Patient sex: F
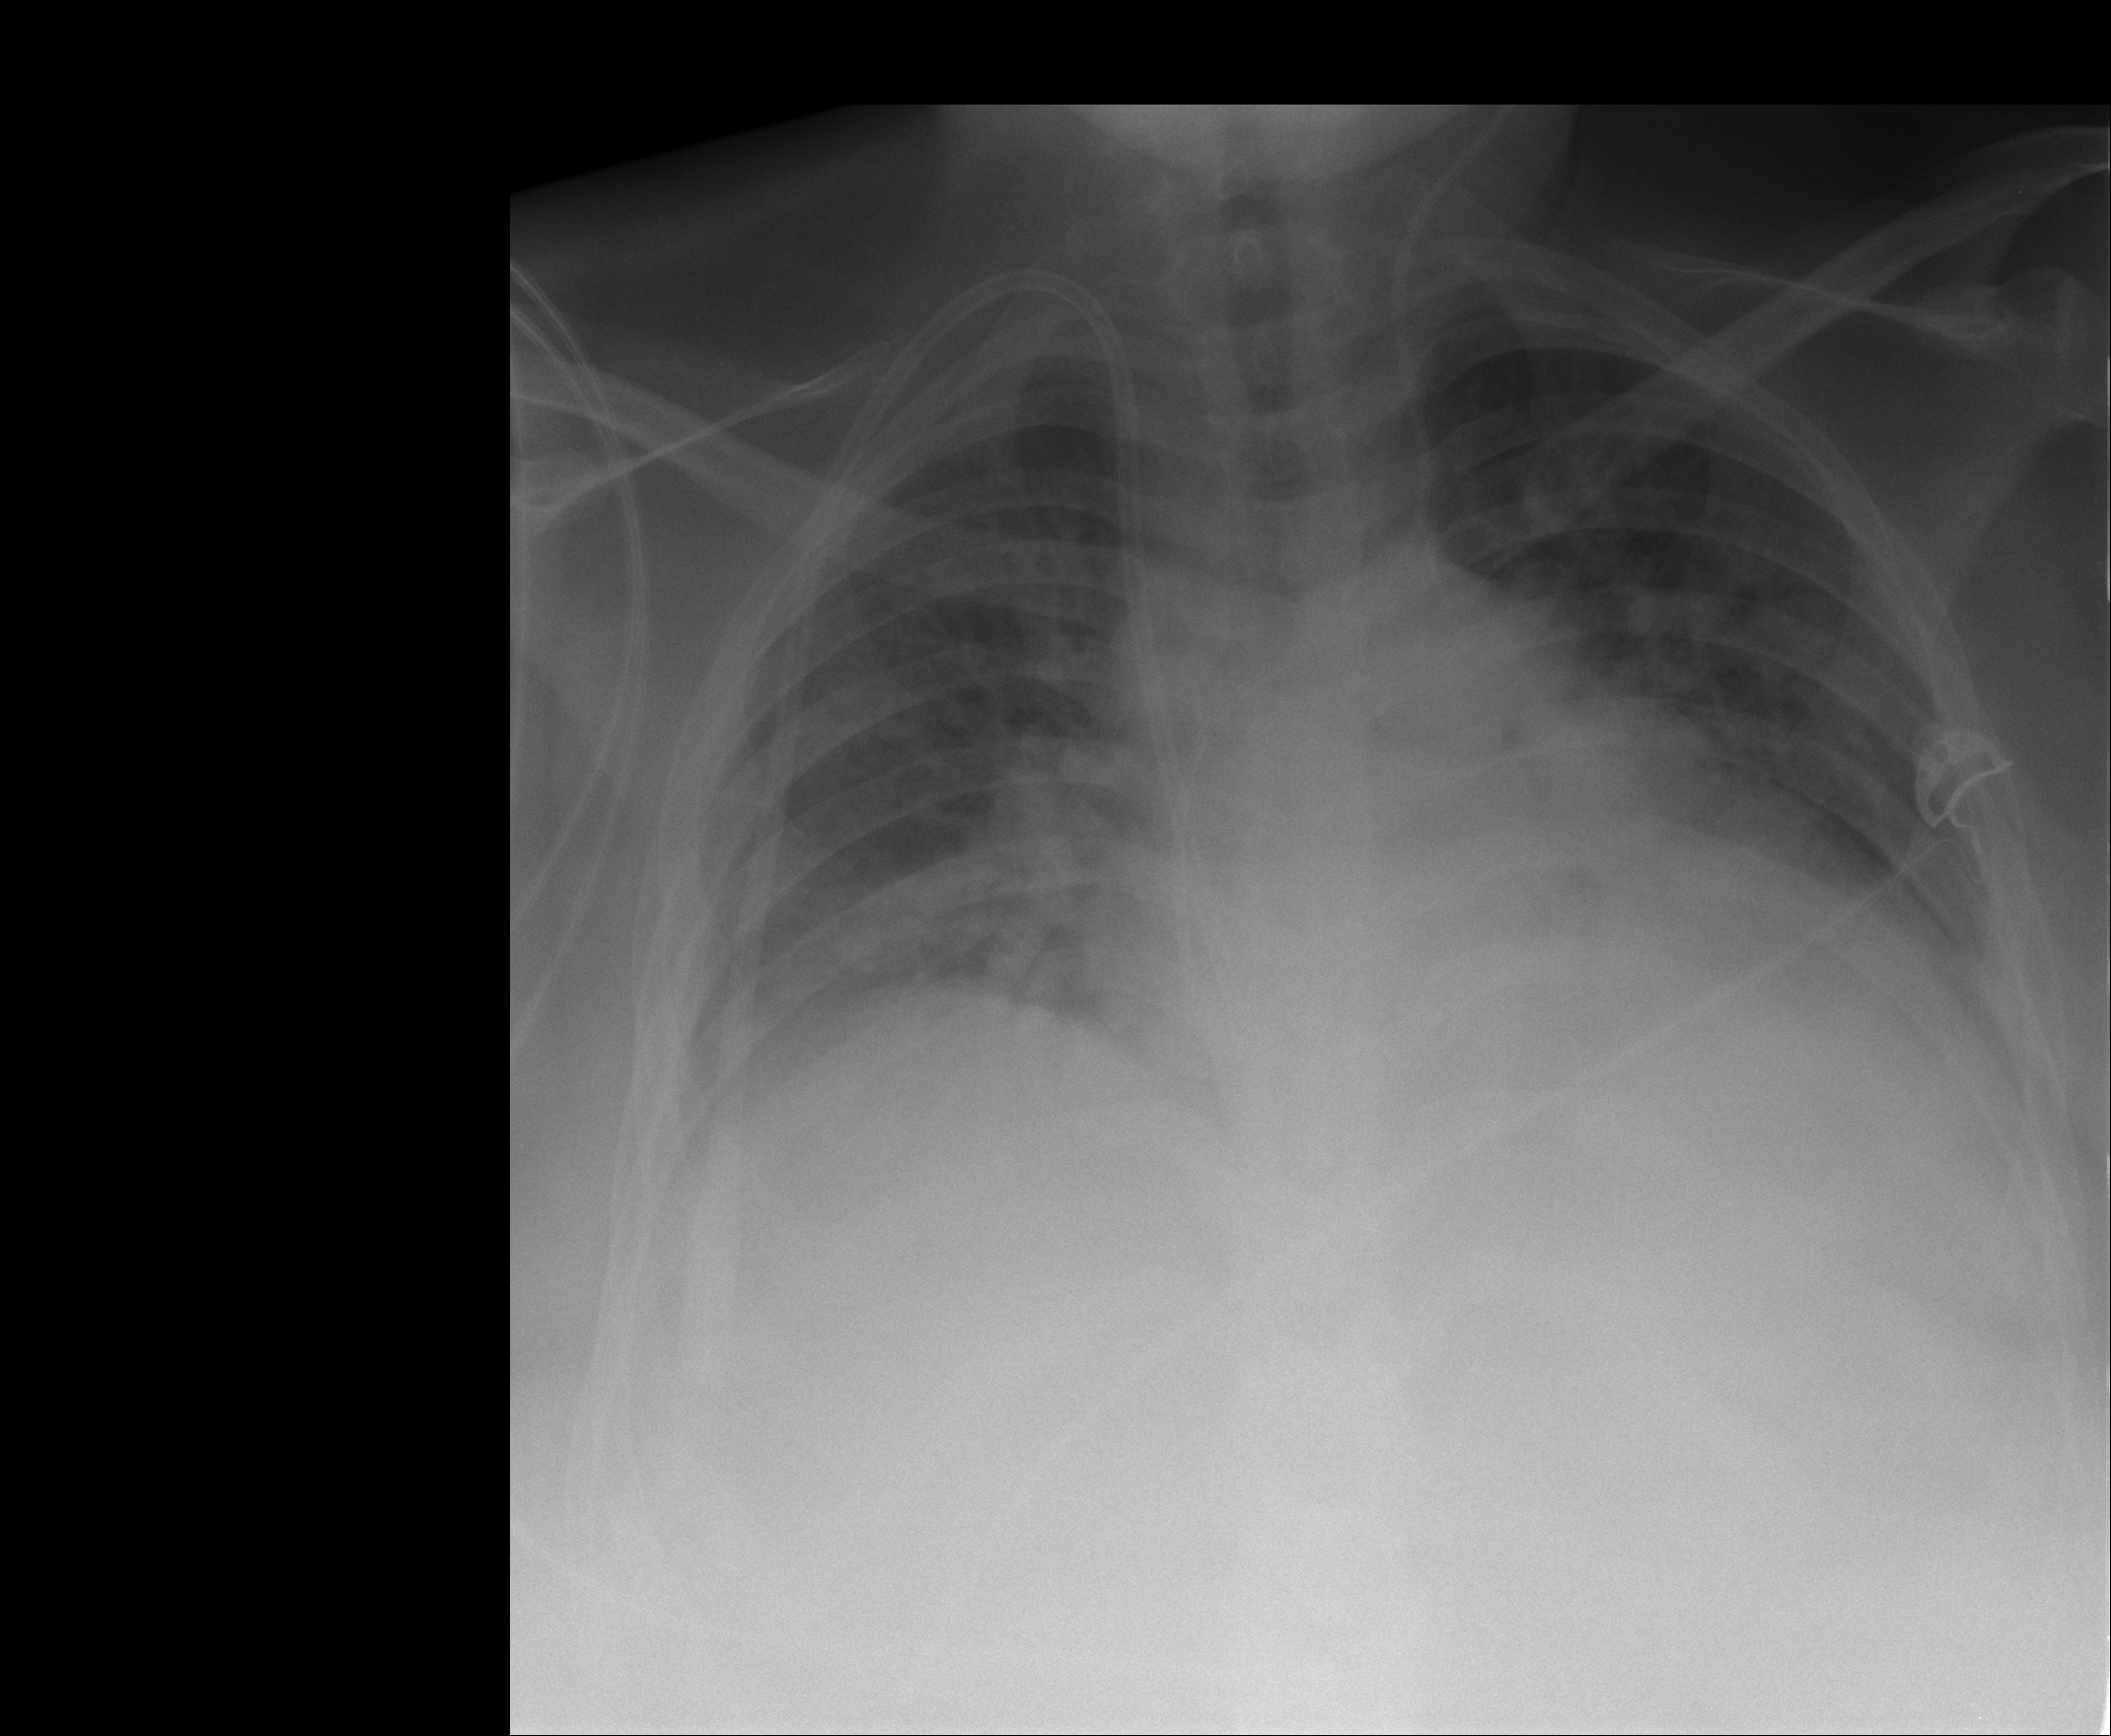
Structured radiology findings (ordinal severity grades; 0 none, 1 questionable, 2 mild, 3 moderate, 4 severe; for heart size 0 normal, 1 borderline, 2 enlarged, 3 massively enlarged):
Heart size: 2
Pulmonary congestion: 2
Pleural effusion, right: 0
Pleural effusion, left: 0
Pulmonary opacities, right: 1
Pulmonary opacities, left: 1
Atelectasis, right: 0
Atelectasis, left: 0